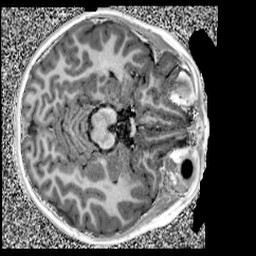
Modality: UNIT1
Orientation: axial
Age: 9
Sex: female
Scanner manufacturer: siemens
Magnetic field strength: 3 T
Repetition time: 4 s
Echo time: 0.00299 s